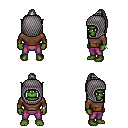
a pixel art fantasy rpg character, male body template, orc, green skin, brown long-sleeve shirt, magenta pants, white long topknot hairstyle, chain hood, bracelets, four views (front, back, left, right), 2x2 character sprite sheet, small pixel art, hard edges, no anti-aliasing